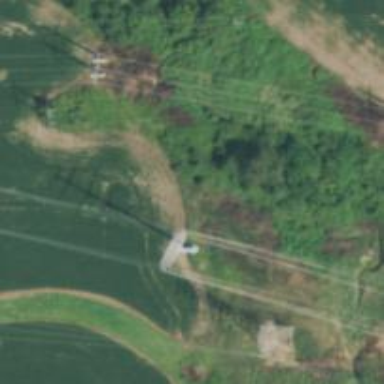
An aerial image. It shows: Power tower.